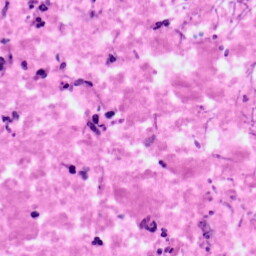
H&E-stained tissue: Pancreatic